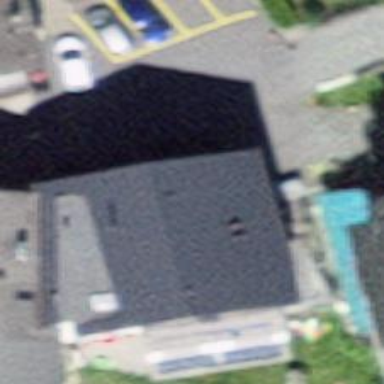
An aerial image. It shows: Convenience shop.